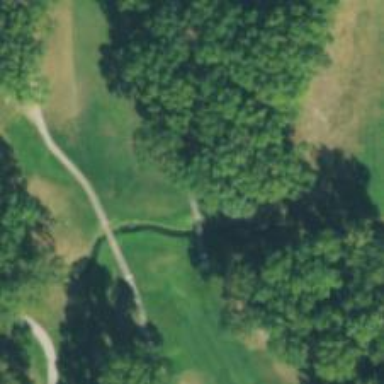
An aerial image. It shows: Path for golf carts.